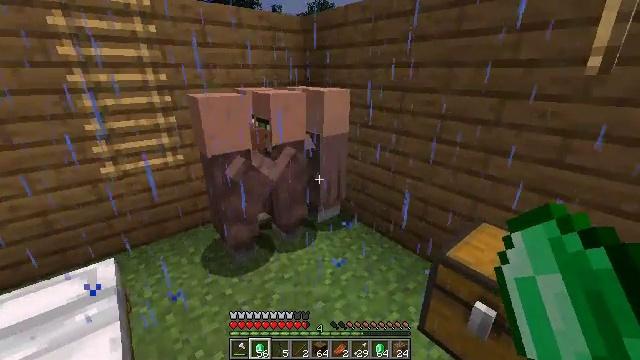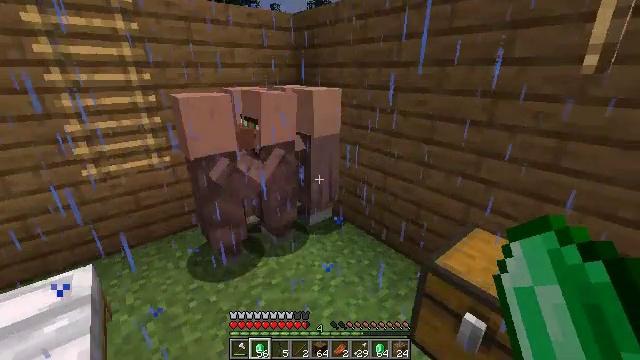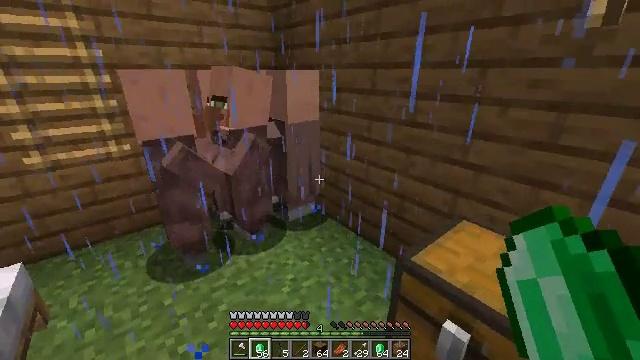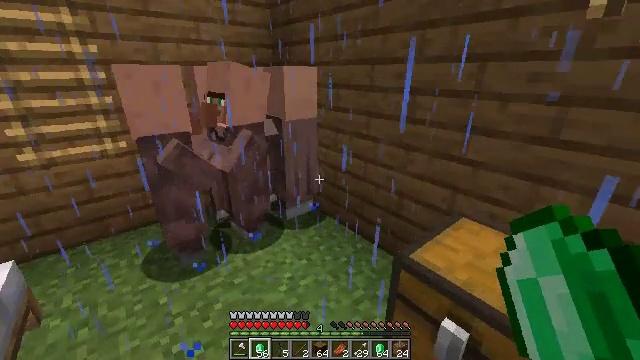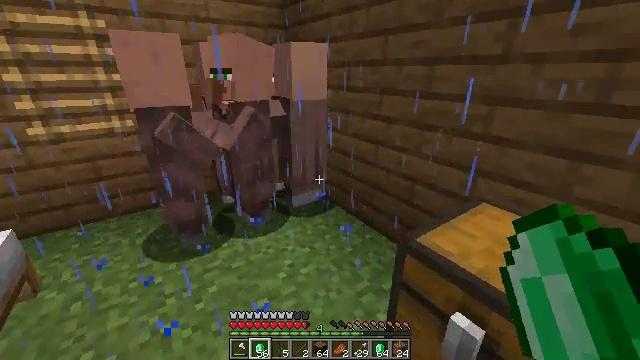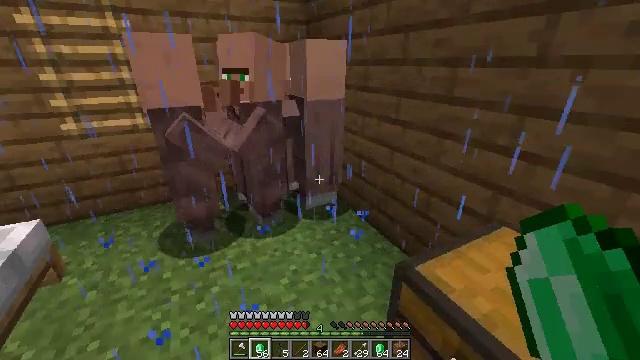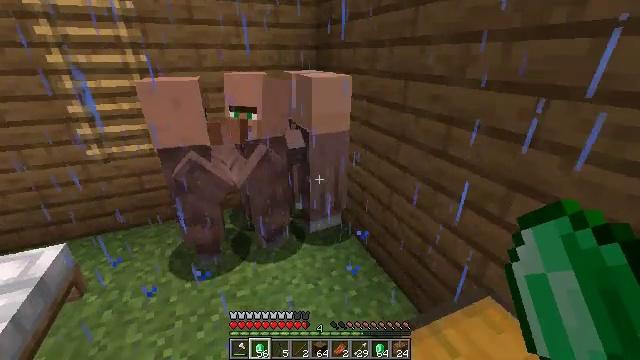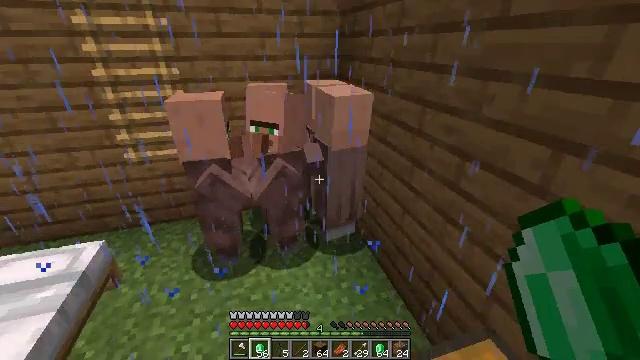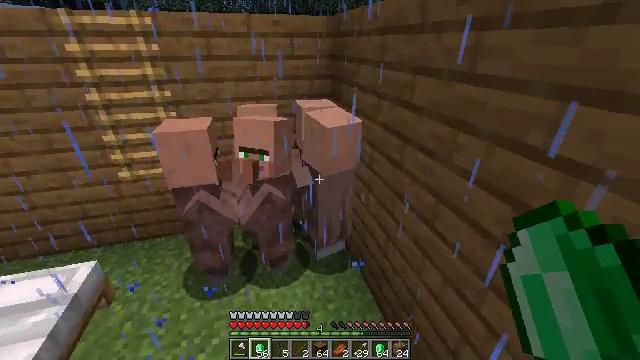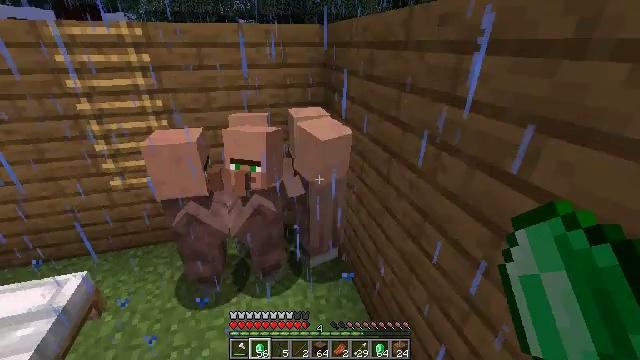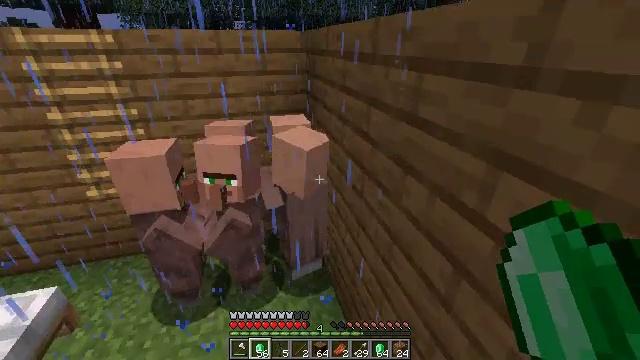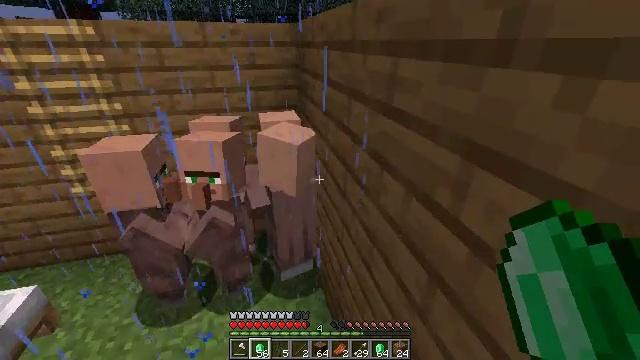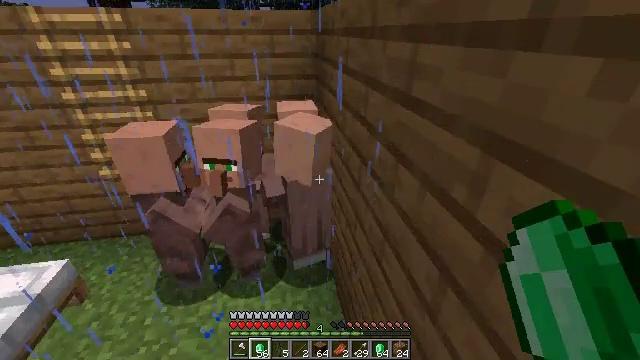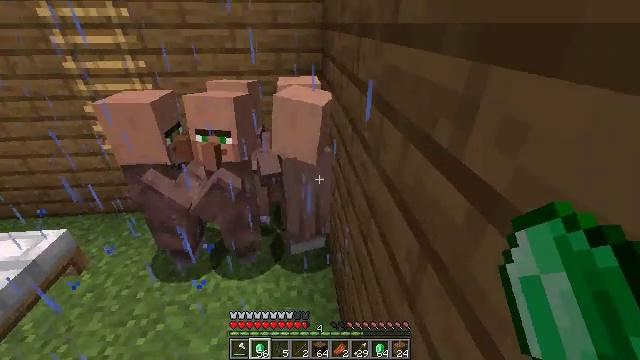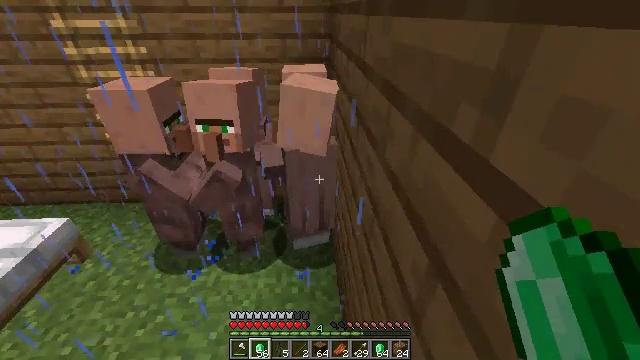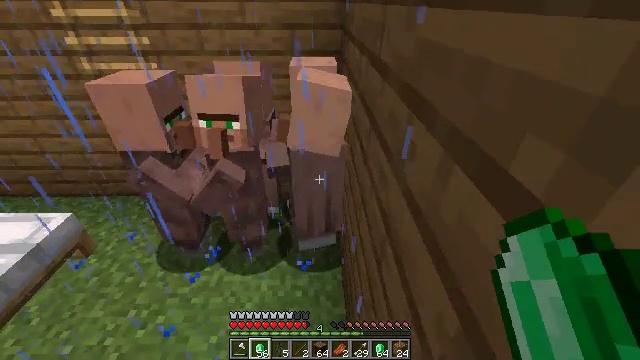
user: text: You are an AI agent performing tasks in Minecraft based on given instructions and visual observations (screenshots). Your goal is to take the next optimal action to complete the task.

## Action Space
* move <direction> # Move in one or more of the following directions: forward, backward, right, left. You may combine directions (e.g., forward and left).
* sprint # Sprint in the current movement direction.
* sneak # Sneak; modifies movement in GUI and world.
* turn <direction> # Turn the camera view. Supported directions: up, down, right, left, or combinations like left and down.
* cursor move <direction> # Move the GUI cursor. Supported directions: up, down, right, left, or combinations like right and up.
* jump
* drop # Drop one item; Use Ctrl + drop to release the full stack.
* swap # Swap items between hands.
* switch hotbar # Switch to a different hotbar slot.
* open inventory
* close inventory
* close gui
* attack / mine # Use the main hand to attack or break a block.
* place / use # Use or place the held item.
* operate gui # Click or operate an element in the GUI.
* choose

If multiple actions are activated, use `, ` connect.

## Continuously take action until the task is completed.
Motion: motion action
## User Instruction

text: Make an ender pearl.
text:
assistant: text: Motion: move forward and move right
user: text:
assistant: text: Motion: move forward and move right, jump
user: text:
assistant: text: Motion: move forward and move right, jump
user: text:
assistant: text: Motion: move forward and move right, turn left, jump
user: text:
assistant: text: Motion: move forward and move right, turn left and down, jump
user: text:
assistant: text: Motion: move forward and move right, turn left and down, jump
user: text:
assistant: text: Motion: move forward and move right, turn left and down
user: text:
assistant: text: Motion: move forward and move right
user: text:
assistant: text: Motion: move forward and move right
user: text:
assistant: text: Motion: move forward and move right
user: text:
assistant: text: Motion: move right
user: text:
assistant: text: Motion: turn left and down
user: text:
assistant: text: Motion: turn left and down
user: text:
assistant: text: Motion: move forward, turn left and down
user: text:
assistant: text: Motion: move forward, sprint, turn left and down
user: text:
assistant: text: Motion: move forward, sprint, turn left and down, jump
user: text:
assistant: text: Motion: move forward, sprint, turn left and down, jump
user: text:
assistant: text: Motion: move forward, sprint, turn down, jump
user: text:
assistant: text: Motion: move forward, sprint, turn down, jump
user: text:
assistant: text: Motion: move forward, sprint, turn down, jump
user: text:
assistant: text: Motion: sprint, jump
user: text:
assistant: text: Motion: jump
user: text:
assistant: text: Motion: jump
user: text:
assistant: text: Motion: jump
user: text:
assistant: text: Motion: jump
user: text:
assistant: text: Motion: jump
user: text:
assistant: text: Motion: jump
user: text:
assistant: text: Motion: jump
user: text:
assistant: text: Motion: jump
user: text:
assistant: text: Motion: jump